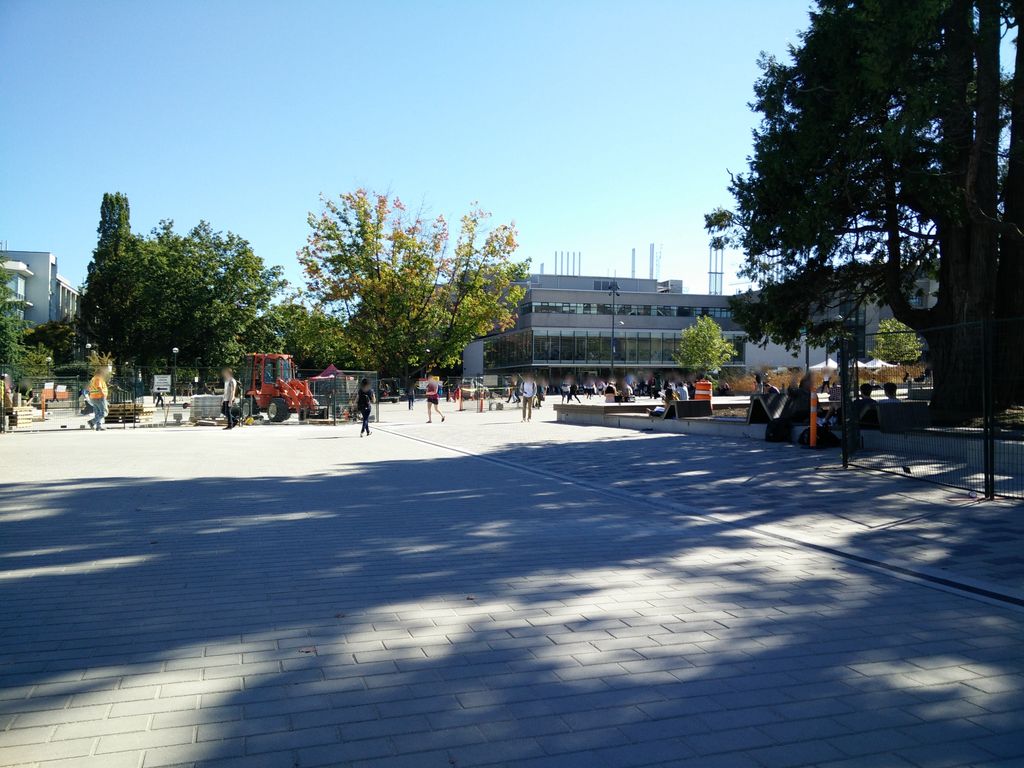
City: vancouver